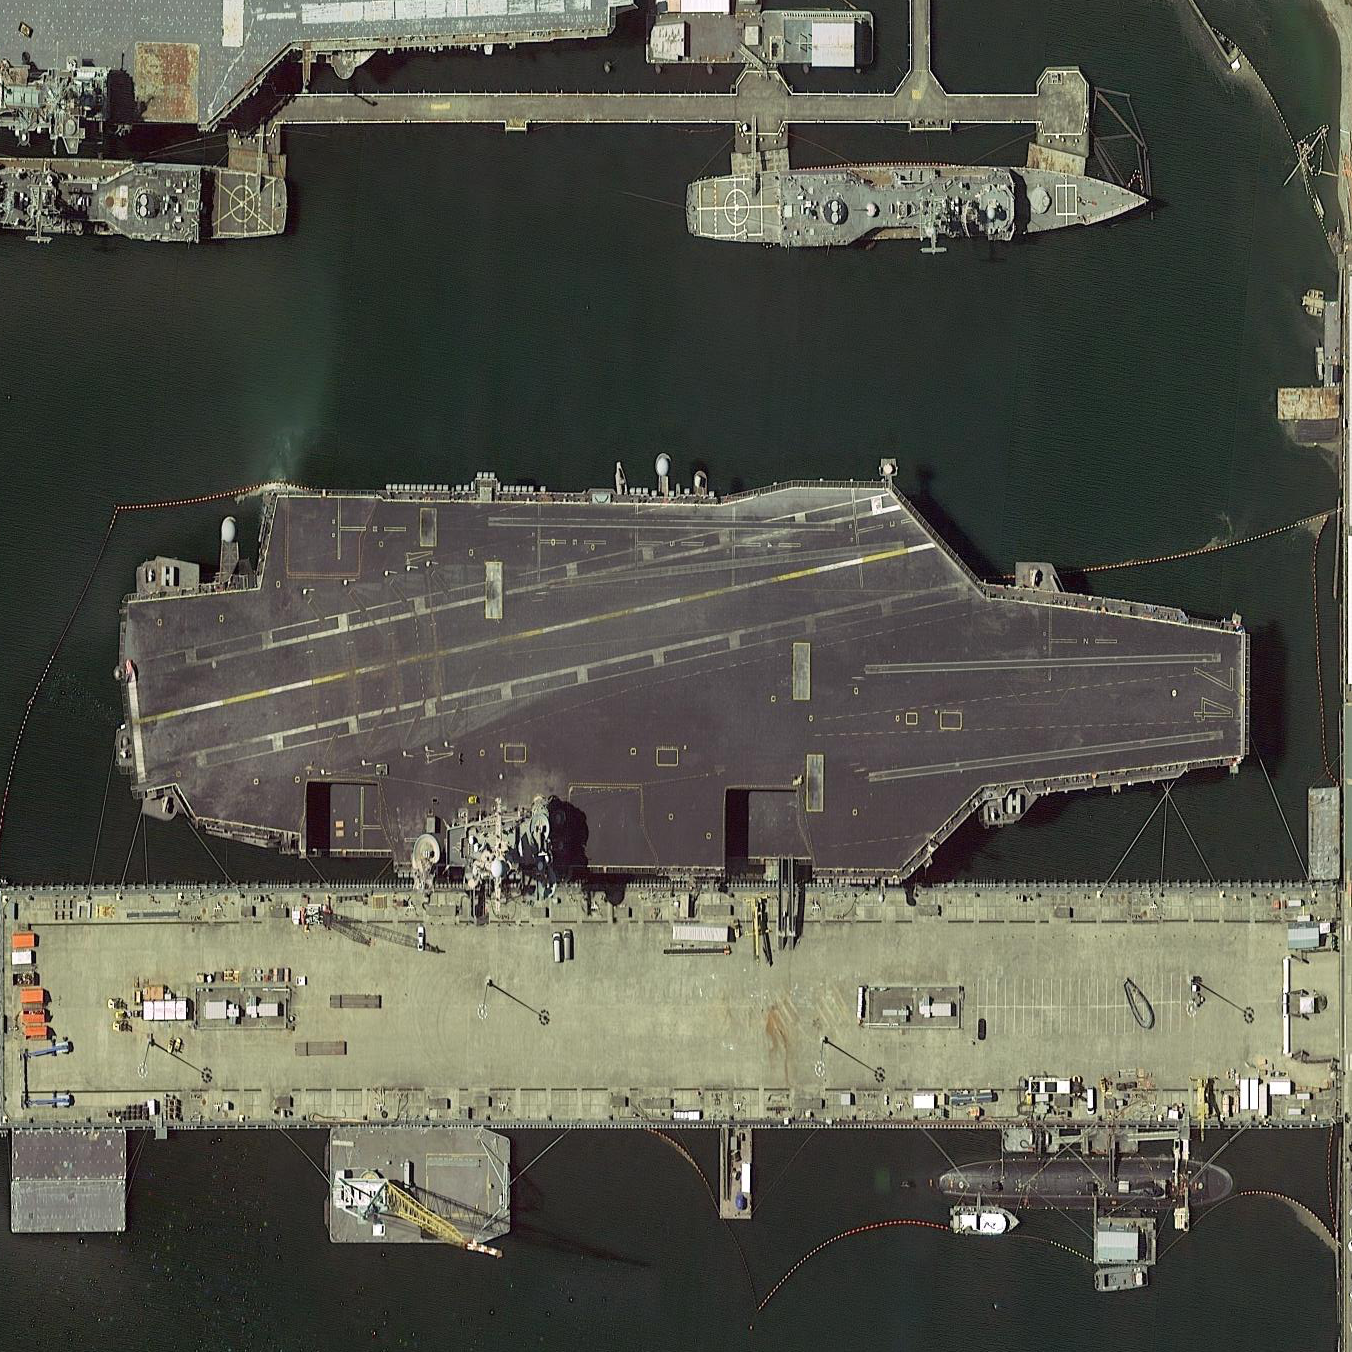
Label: aircraft_carrier